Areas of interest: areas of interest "Yuyuan Shopping Center Tianyu Building"
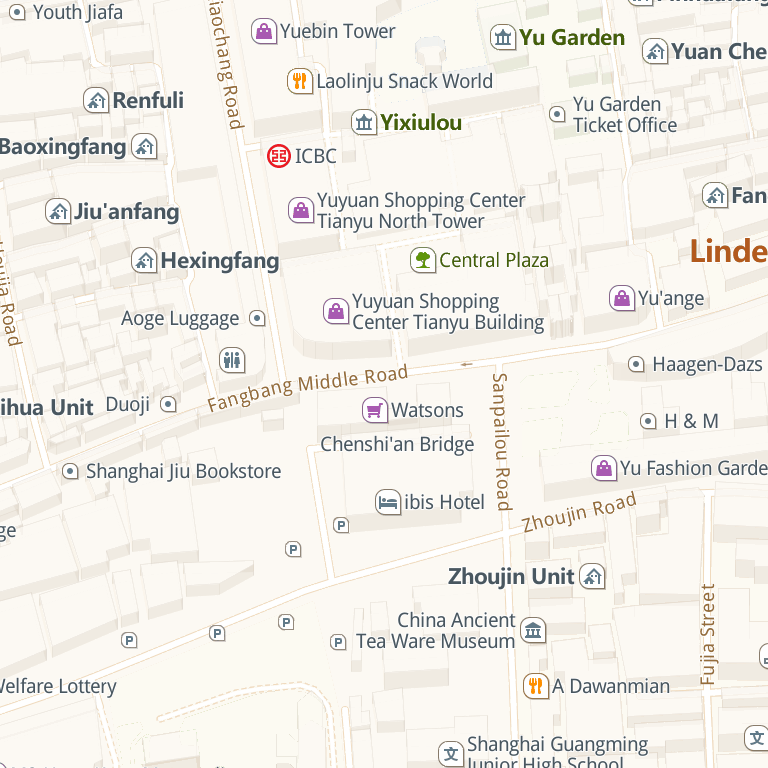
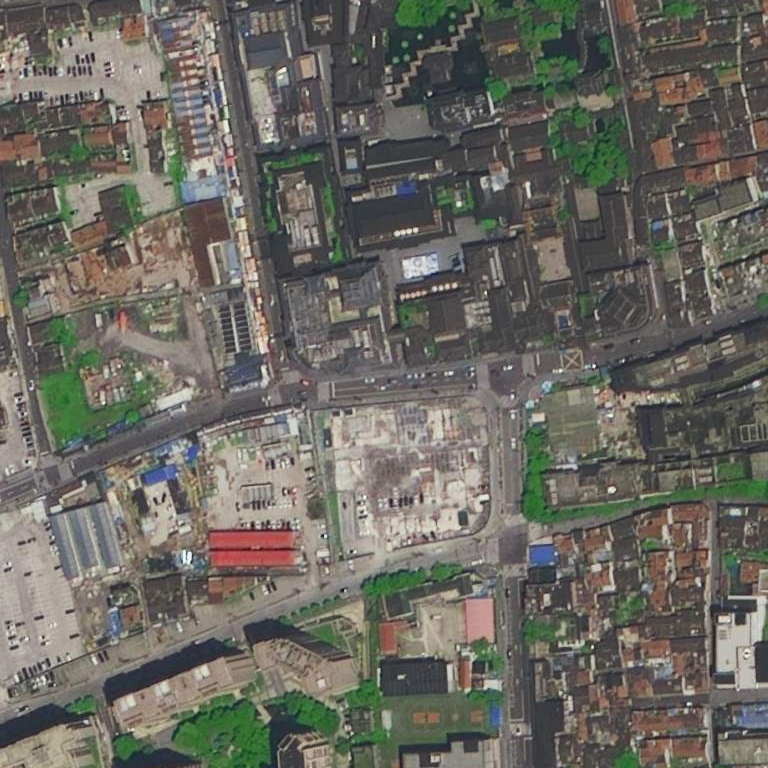